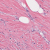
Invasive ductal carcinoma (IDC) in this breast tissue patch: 0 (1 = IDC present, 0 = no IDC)